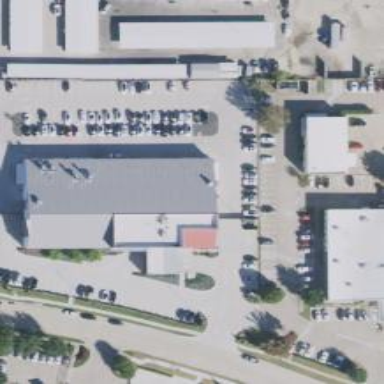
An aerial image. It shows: Commercial building housing car repair shop.